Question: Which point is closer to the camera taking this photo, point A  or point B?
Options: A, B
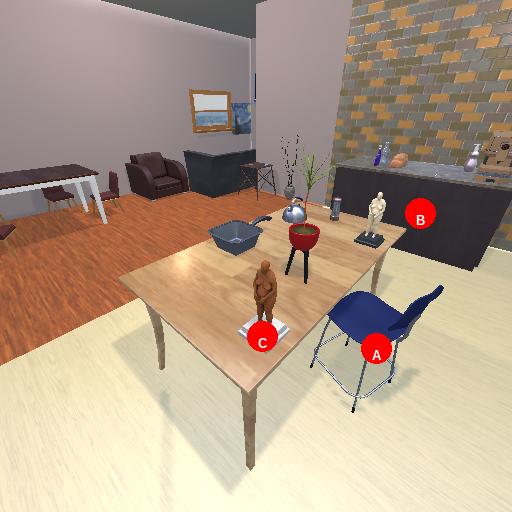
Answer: A